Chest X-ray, PA view. Patient: 71 years old, sex M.
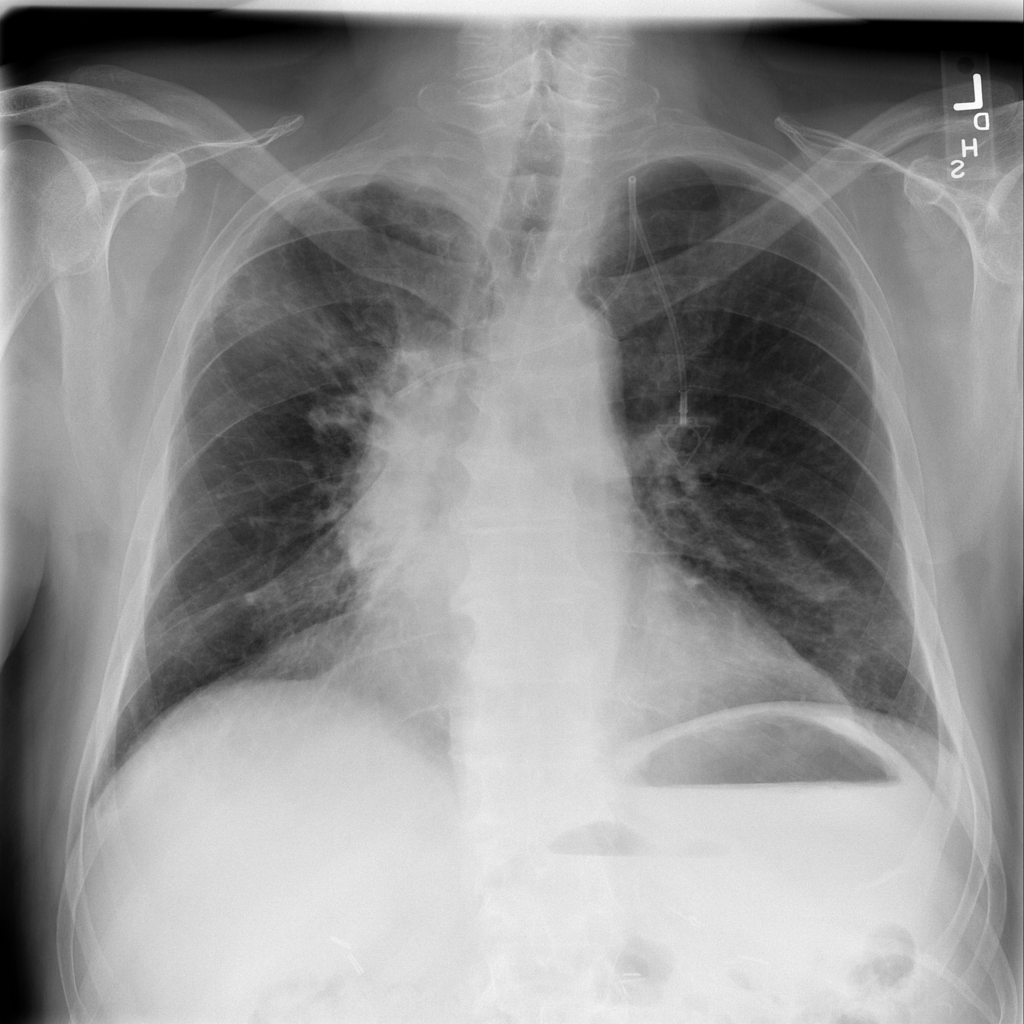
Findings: Infiltration